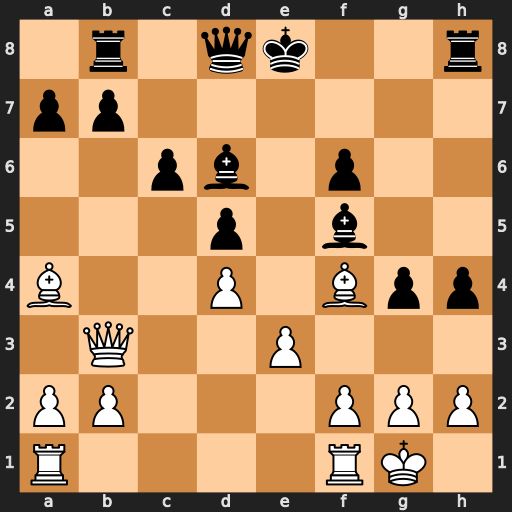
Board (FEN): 1r1qk2r/pp6/2pb1p2/3p1b2/B2P1Bpp/1Q2P3/PP3PPP/R4RK1
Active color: w
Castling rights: k
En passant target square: -
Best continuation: Qxd5 Bxf4 Qxf5